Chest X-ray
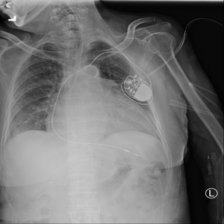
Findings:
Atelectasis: negative
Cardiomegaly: positive
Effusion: positive
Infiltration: negative
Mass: negative
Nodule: negative
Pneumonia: negative
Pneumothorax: negative
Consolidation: negative
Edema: negative
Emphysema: negative
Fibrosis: negative
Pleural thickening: negative
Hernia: negative